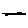
Label: line